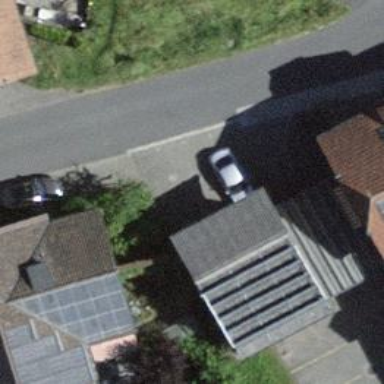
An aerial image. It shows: Garage building.